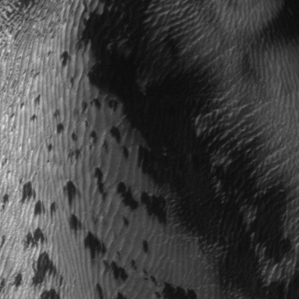
Label: frost